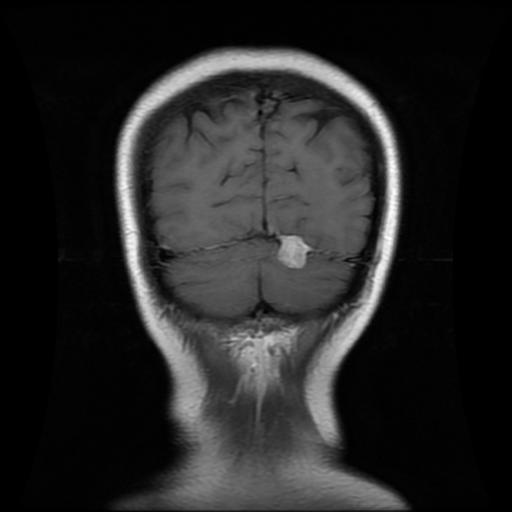
Label: meningioma